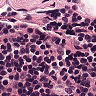
Metastatic tissue present: no